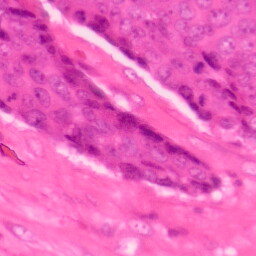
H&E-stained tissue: Colon